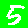
Digit: 5